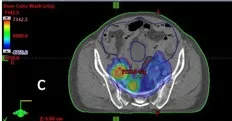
Radiotherapy treatment planning CT images showing targets and organs at risk (color lines) and radiation dose clouds (increasing dose from blue to red). (b and c) Axial images at the mid-pelvis level.
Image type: radiology (ct)